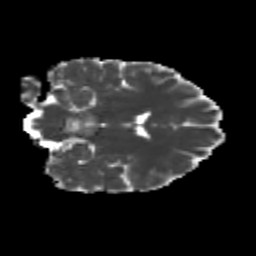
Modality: MD
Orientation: coronal
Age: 21
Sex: female
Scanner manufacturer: siemens
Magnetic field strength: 3 T
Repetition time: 3.5 s
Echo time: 0.104 s